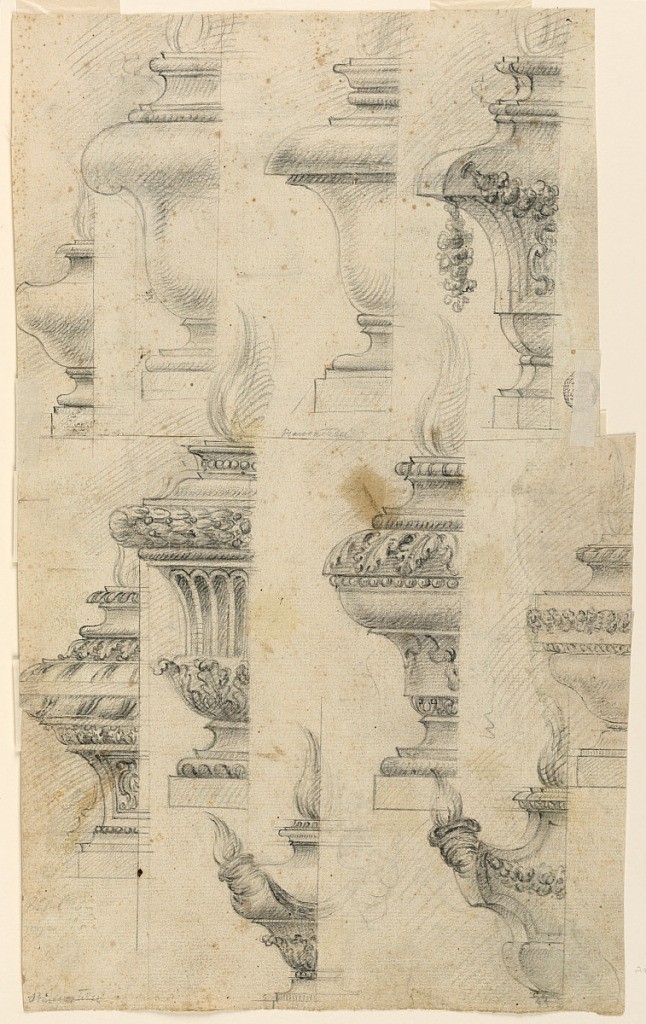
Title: Designs for Baluster Vases
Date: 1700–1725
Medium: Black chalk on off-white laid paper
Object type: Drawing
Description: Two rows of four balusters each, the left halves being shown.